Interaction volume radius: 10 \u00c5
Interaction volume height: 10 \u00c5
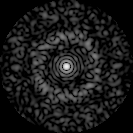
Disorder parameter: 0.8093